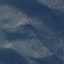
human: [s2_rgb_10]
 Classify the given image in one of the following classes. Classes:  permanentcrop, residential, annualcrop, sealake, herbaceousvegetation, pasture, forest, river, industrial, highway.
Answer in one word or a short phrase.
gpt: HerbaceousVegetation